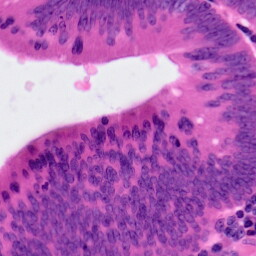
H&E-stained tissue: Colon